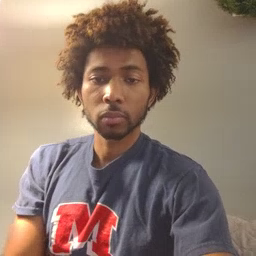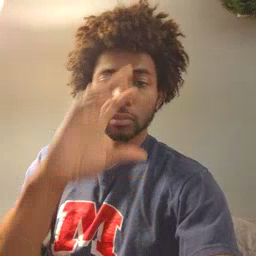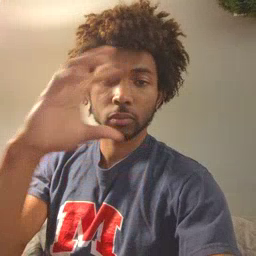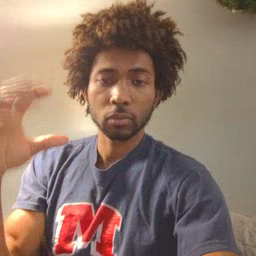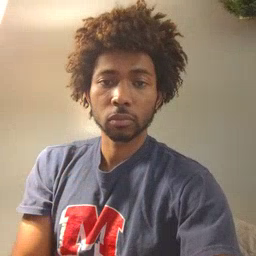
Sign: cloud